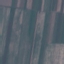
Label: AnnualCrop